This time-frequency spectrogram was computed from a bearing vibration snapshot; brighter regions carry more energy. Classify the bearing condition as one of: normal, inner_race, outer_race, ball.
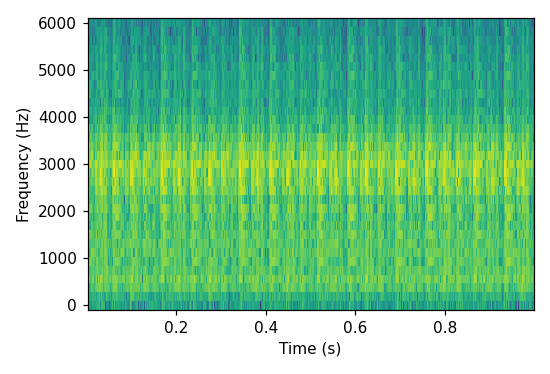
Answer: outer_race